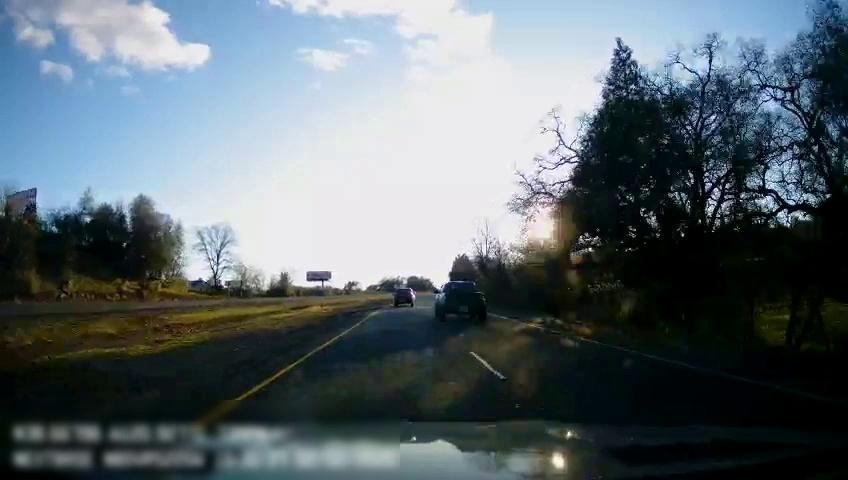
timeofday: Day
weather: Sunny
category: Drivable Space
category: Drivable Space
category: Vehicles | Truck
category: Vehicles | SUV
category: Lanes | Current Lane
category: Lanes | Current Lane
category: Lanes | Alternate Lane
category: Traffic | Signs